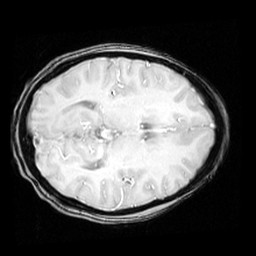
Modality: inplaneT1
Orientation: axial
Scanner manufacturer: ge
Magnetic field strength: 3 T
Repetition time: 0.25 s
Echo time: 0.0036 s